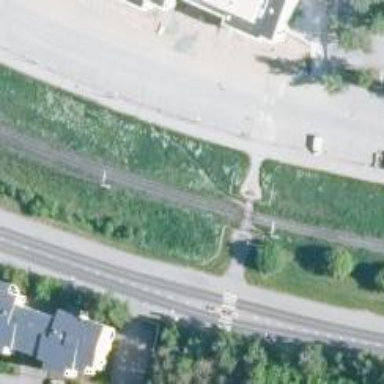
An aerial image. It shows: Railway crossing with saltire marking.